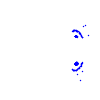
Particle: electron